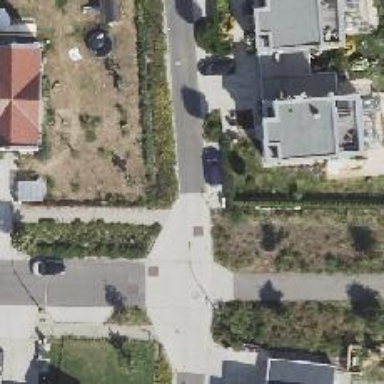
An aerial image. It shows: Living street.